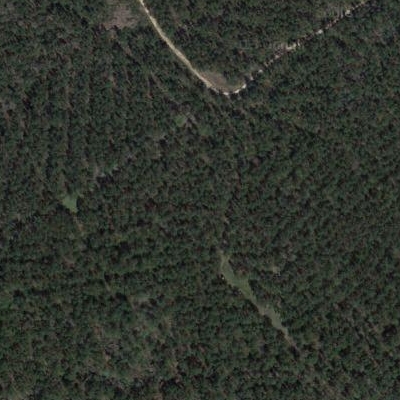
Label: eForest